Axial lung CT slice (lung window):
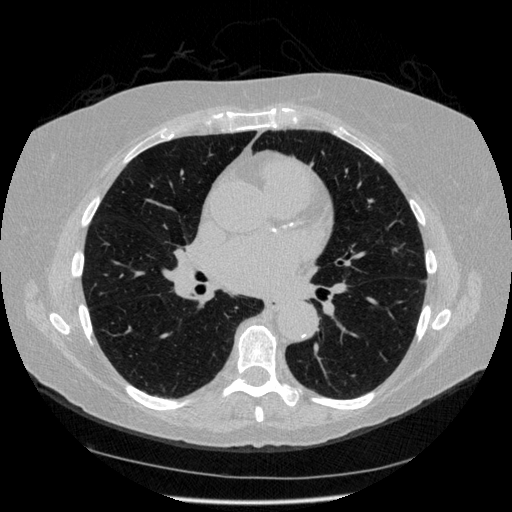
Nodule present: no